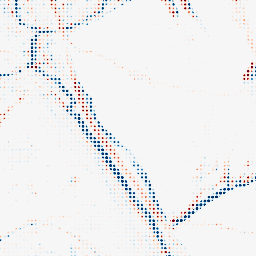
Category: morphological
Decomposition family: morphological_rect
Decomposition parameters: operation: average
width: 10
height: 5
Upsampling method: sinc_blackman
Upsampling parameters: scale: 8
kernel_size: 4
Upsampling scale: 8